Question:
So I have this menu. As you can see, when I click the menu button, the menu height changes. I'd just like the menu to kinda slide out. (Includes Bootstrap and jQuery) Is it something that can be fixed in CSS or do I have to change my Script for it?
JavaScript:
'''
var main = function(){
var menuwidth = $(".menu").width();
$(".menu").width(0).hide();
$("#menubar").click(function(){
$(".menu").show();
if($(".menu").width() === 0){
$(".menu").animate({
width: menuwidth
}, menuwidth*10);
$(".menu").show();
}else{
$(".menu").animate({
width: 0
}, menuwidth*10, function(){$(".menu").hide();});
}
});
};
$(document).ready(main);
'''
HTML:
'''
<div class="nav">
<center><i class="glyphicon glyphicon-align-justify" id="menubar"></i>
<div class="menu">
<button type="button" class="btn btn-success">iFone</button>
<button type="button" class="btn btn-success">iFatch</button>
<button type="button" class="btn btn-success">FOS 9</button>
</div>
</center>
</div>
'''
CSS:
'''
.nav{
background-color: #494949;
left: 0;
top: 0;
width: 100%;
position: fixed;
text-align:center;
}
#menubar{
color:white;
font-size: 2em;
}
.menubutton{
font-size: 50;
}
.menu{
display:inline;
}
'''
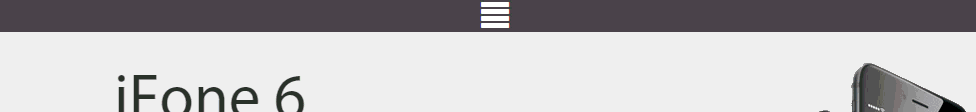
Answer: You're changing the with with no regard to height. Basically As you reduce the width, the height is increased to accomodate the content.
Set a height for the menu with 'overflow:hidden' to hide excess content
'''
.menu
{
display:inline-block;
height:100px; /*Change this to what fits best*/
overflow:hidden;
}
'''
Alternatively use 'white-space:nowrap;' to stop the buttons from dropping to the next line
'''
.menu
{
display:inline-block;
white-space:nowrap;
overflow:hidden;
}
'''